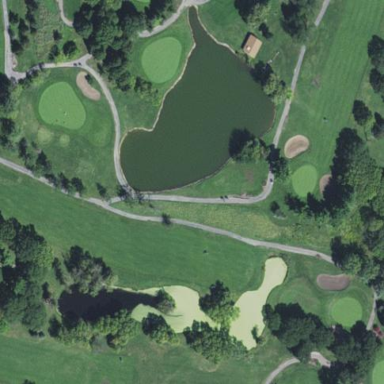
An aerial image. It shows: Scenic view of water hazard on golf course. The natural water feature adds beauty to the landscape.